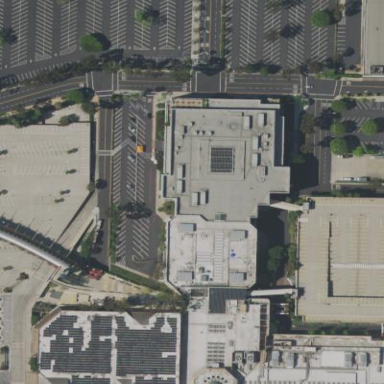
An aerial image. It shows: Department store building.